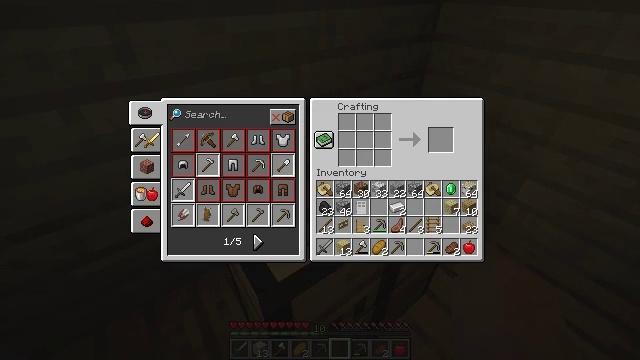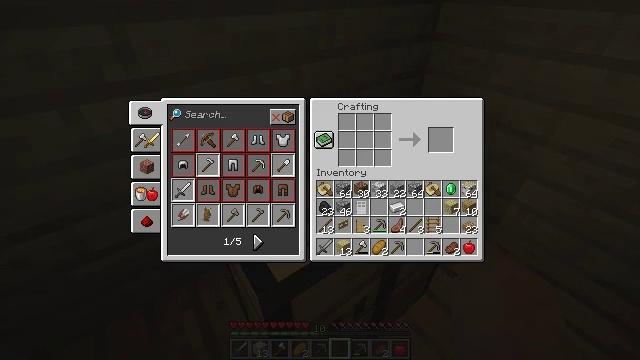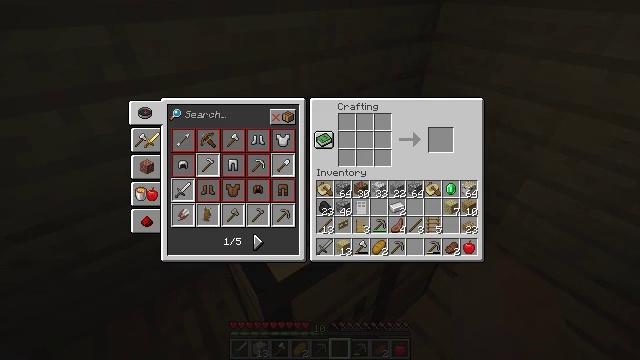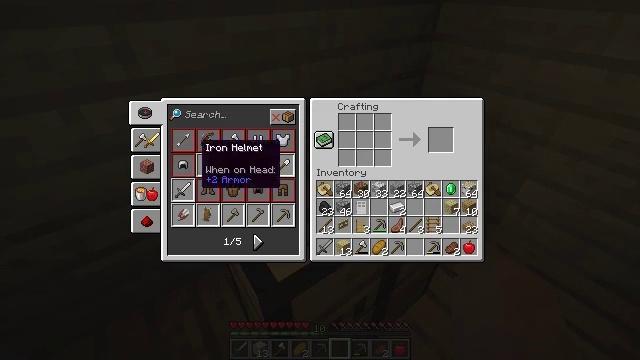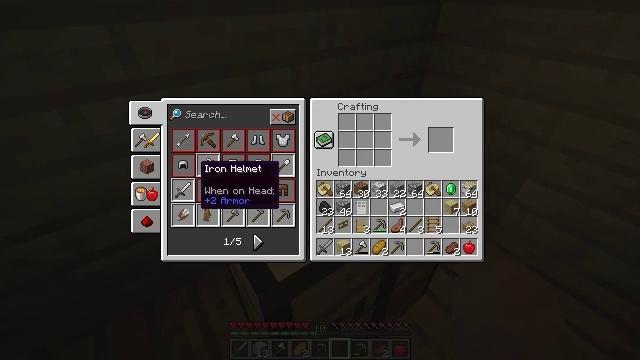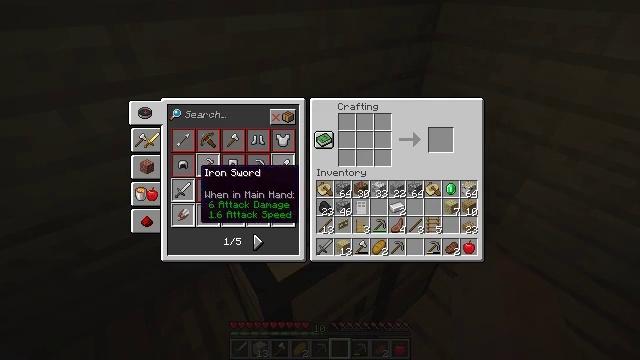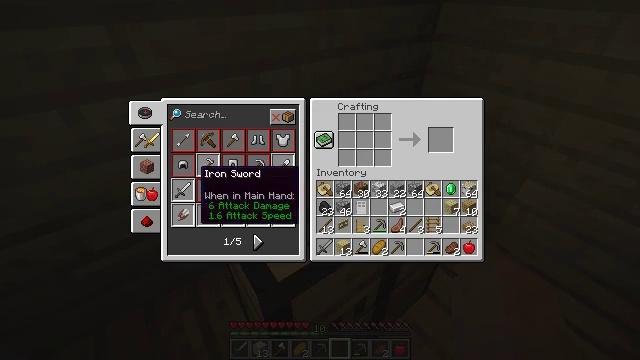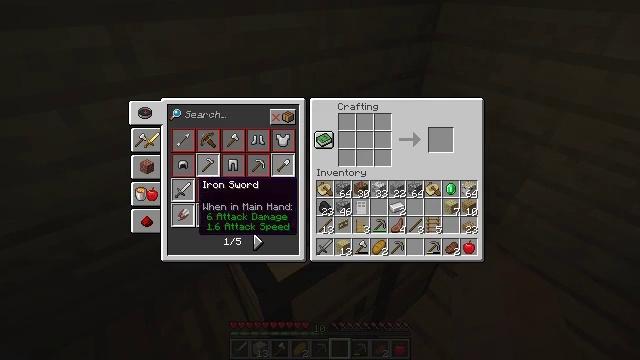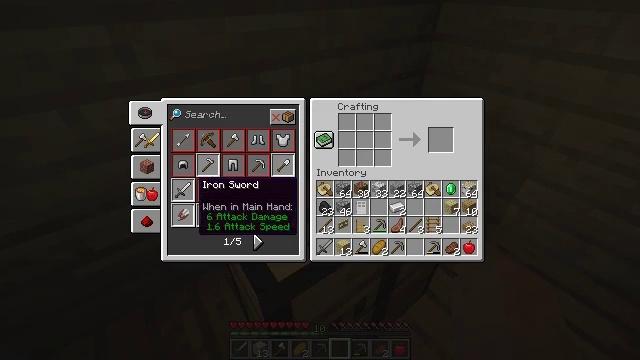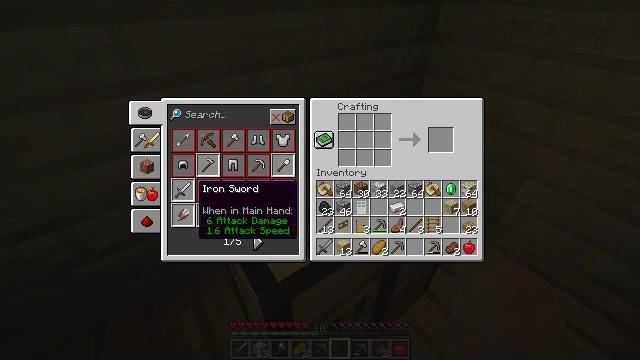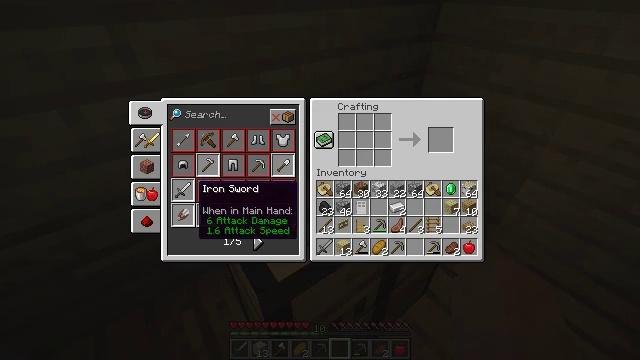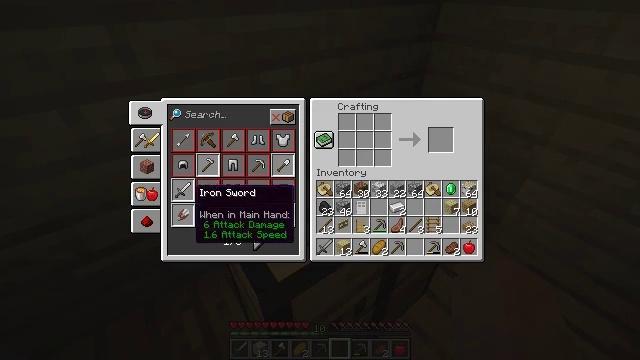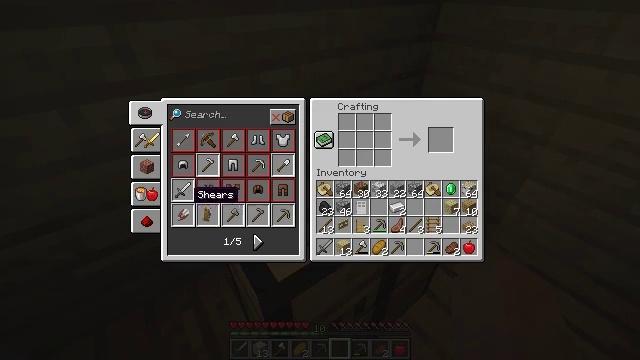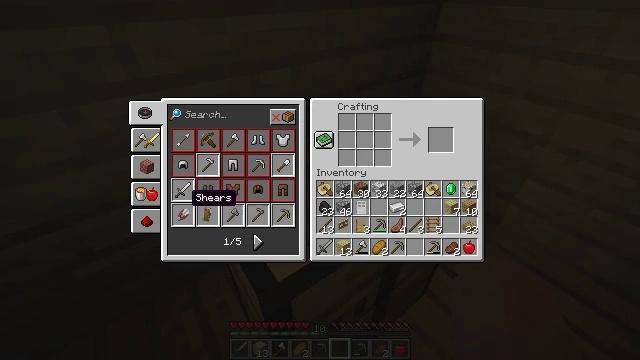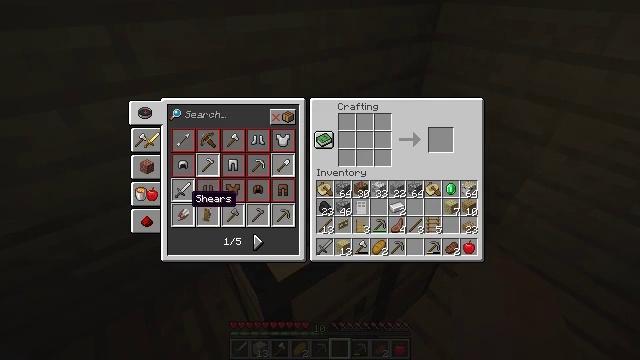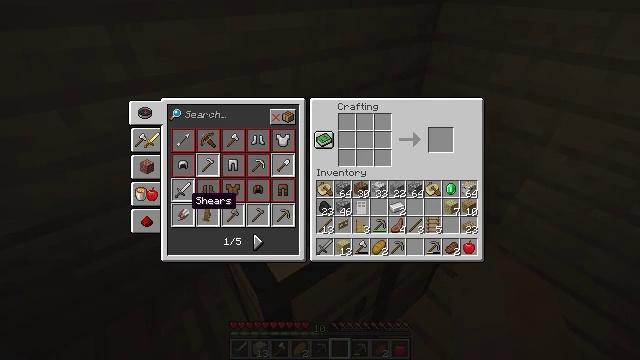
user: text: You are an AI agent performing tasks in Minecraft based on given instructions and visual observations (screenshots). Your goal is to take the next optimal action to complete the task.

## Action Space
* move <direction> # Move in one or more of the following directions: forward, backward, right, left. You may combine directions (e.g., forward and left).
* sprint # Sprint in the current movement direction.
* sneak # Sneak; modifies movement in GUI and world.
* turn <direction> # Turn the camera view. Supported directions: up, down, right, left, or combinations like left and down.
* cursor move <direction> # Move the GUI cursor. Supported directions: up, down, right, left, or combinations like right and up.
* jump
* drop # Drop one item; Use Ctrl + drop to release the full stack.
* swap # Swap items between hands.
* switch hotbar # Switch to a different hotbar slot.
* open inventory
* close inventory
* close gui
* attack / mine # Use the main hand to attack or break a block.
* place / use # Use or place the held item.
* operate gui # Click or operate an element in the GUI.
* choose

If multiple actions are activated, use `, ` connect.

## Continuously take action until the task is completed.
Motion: motion action
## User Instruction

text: Use two iron ingots to get shears.
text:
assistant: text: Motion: no_op
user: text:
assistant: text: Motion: no_op
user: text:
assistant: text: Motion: cursor move down
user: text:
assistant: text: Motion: cursor move down
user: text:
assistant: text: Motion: no_op
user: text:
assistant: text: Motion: no_op
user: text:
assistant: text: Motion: cursor move down
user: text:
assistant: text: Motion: no_op
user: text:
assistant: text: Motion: no_op
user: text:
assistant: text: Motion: no_op
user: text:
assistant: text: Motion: no_op
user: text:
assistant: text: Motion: no_op
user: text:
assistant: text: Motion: no_op
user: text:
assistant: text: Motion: no_op
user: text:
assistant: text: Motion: no_op
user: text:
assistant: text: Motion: no_op
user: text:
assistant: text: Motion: no_op
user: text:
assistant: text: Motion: no_op
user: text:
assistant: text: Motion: no_op
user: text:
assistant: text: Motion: operate gui
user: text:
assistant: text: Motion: operate gui
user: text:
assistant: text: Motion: operate gui
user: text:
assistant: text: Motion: no_op
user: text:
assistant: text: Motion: no_op
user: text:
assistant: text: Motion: no_op
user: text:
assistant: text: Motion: cursor move right
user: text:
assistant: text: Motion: cursor move right
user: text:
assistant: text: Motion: cursor move right
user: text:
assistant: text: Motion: cursor move right
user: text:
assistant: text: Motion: cursor move right